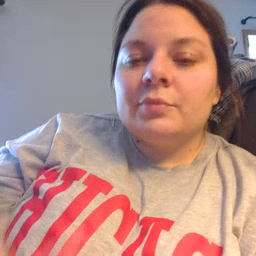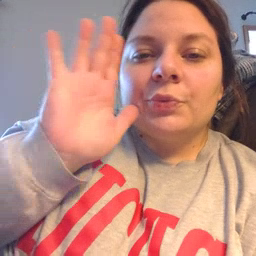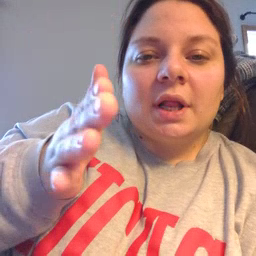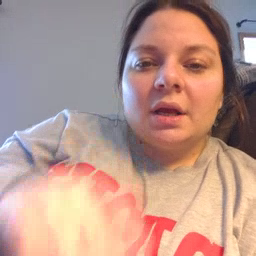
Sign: will